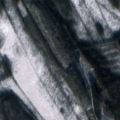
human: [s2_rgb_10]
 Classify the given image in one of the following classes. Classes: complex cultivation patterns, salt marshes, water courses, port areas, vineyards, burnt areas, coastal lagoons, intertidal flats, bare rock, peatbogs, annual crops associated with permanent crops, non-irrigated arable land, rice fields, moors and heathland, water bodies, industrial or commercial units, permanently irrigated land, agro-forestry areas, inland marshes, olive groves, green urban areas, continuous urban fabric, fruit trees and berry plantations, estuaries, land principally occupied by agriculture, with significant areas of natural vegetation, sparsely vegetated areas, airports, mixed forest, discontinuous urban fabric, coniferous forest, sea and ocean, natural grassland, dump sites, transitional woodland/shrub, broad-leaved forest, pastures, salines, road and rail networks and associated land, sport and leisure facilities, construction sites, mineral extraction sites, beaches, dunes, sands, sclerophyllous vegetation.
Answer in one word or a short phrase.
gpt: coniferous forest, mixed forest, peatbogs